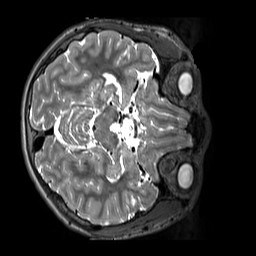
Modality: T2w
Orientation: axial
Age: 12
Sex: male
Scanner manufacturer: siemens
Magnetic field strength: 3 T
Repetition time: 3.2 s
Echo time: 0.408 s